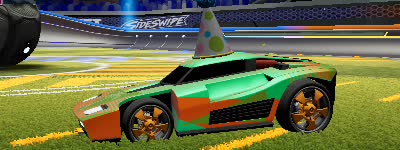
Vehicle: breakout